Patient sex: M
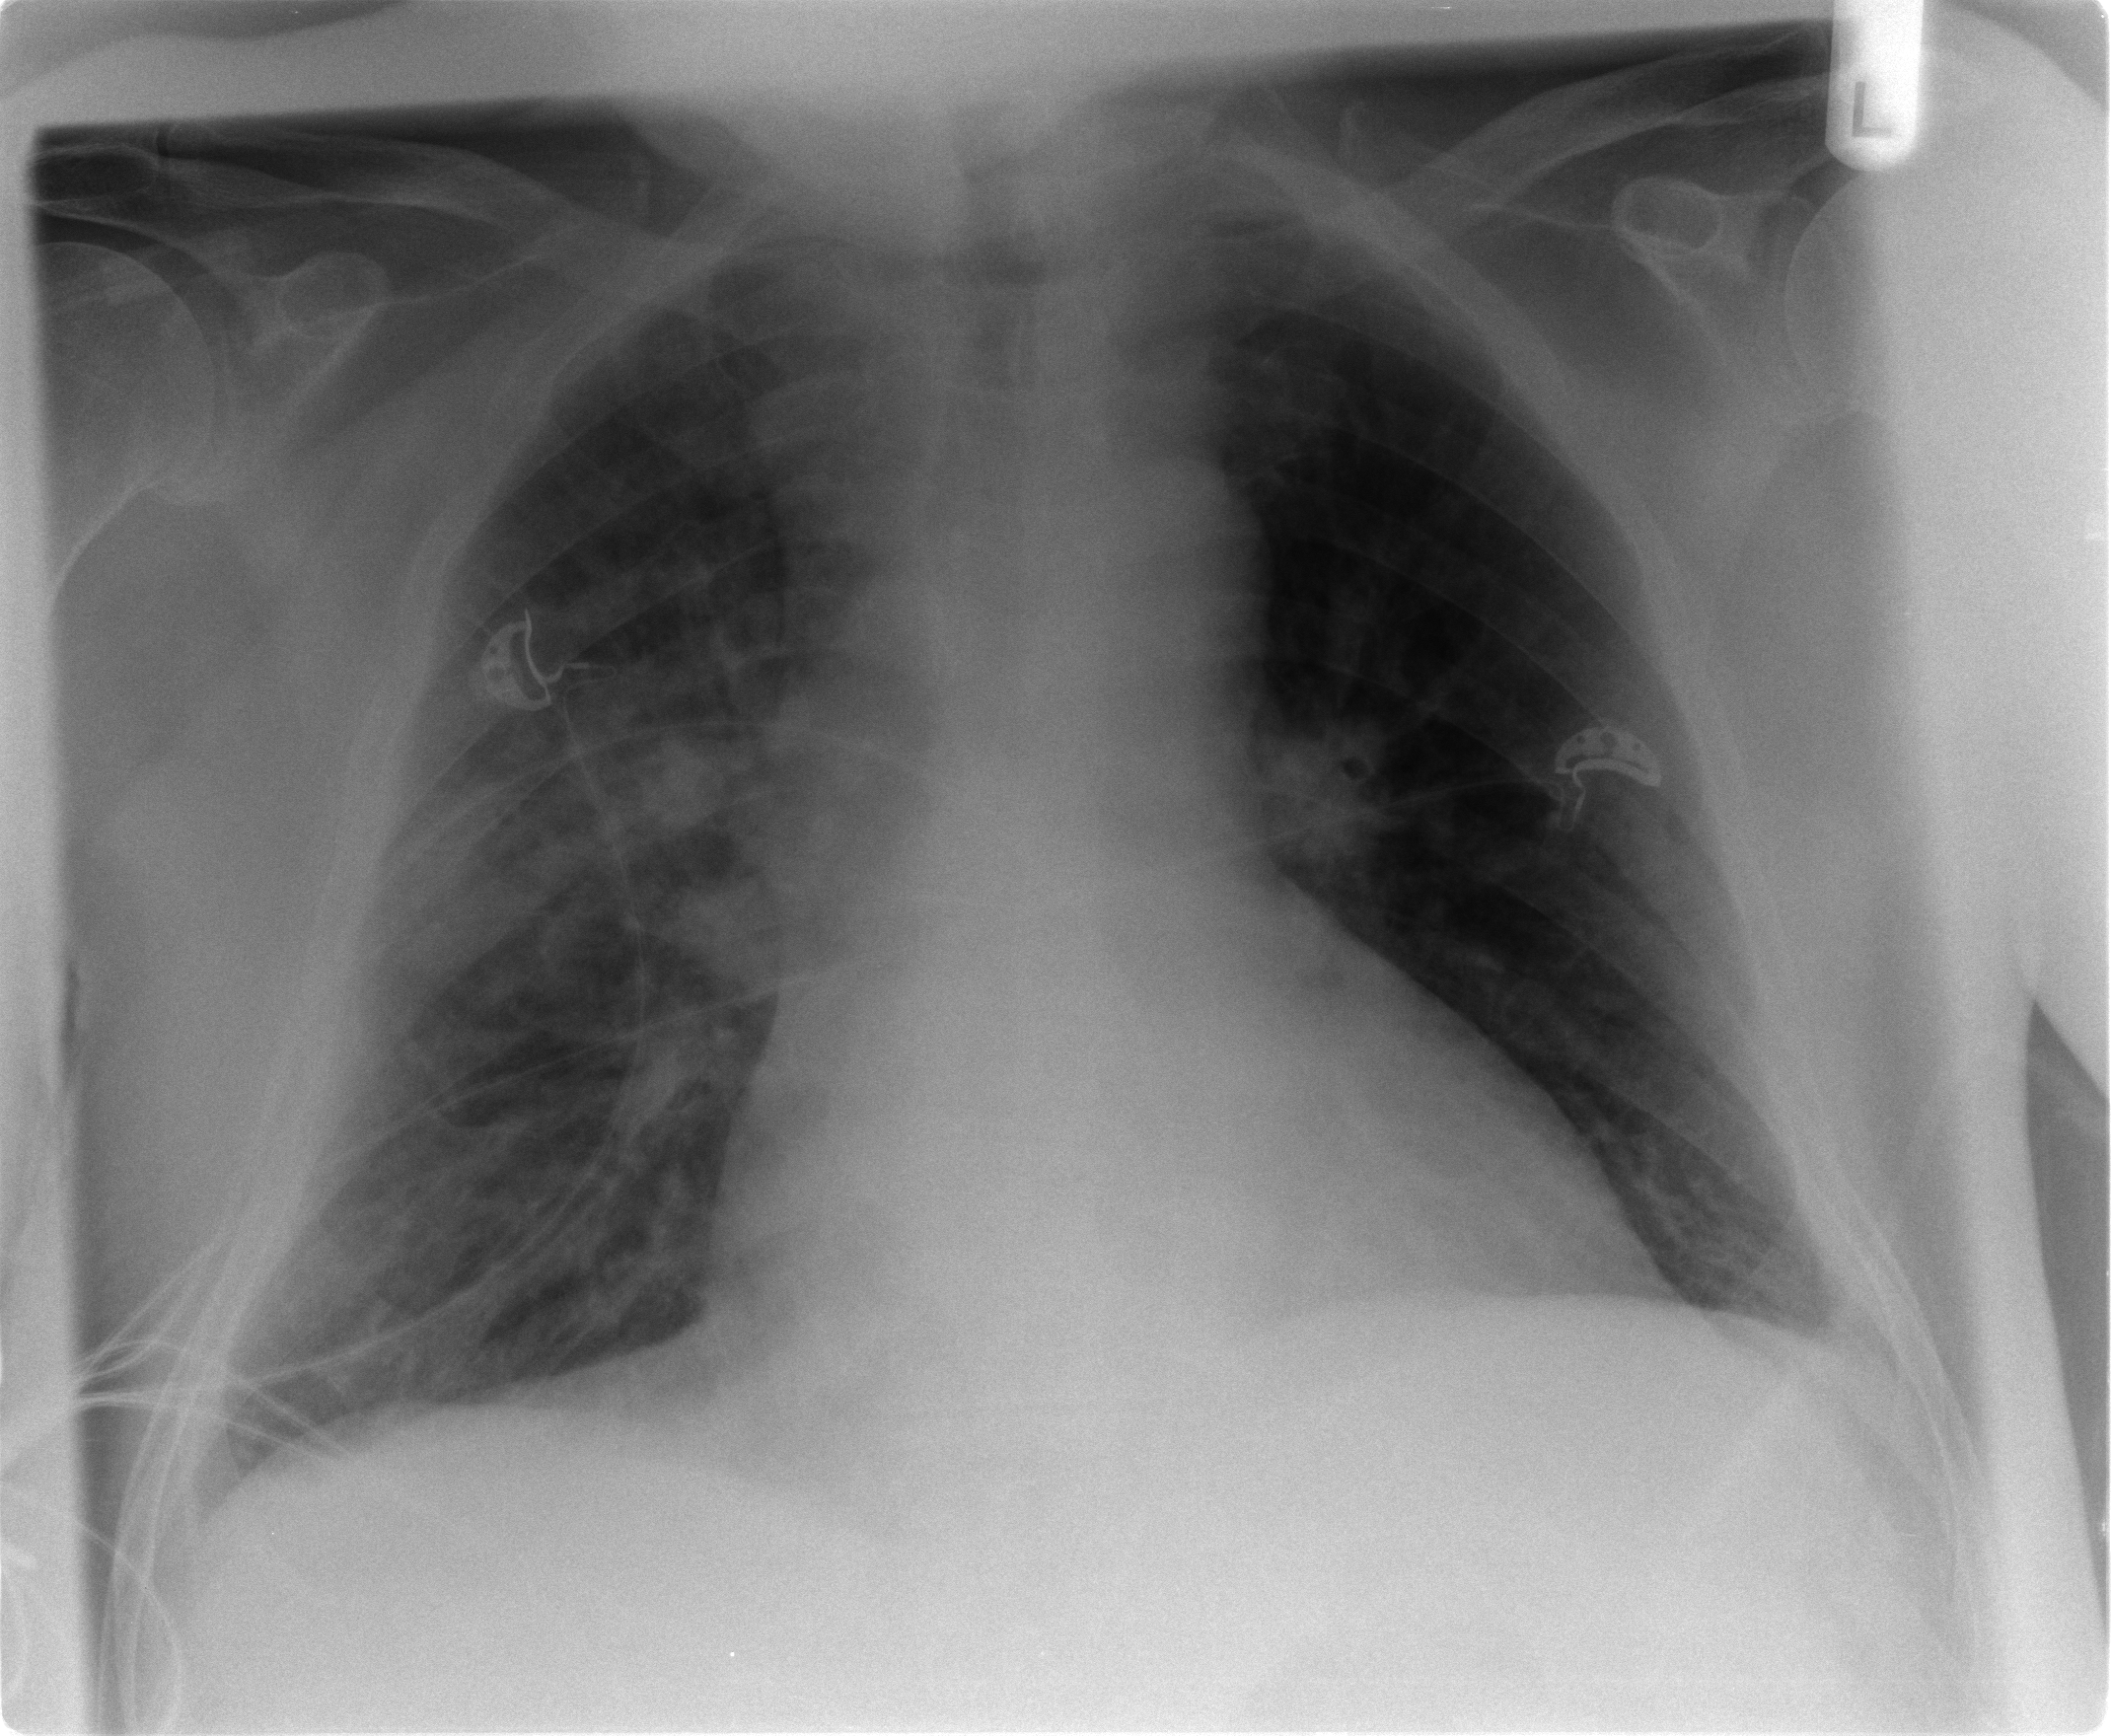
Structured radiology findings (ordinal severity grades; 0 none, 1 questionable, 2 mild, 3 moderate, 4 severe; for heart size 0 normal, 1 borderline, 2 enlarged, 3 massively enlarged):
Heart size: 2
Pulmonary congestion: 1
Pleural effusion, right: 0
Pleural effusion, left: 0
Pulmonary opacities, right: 1
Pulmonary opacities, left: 0
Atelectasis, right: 2
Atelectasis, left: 2